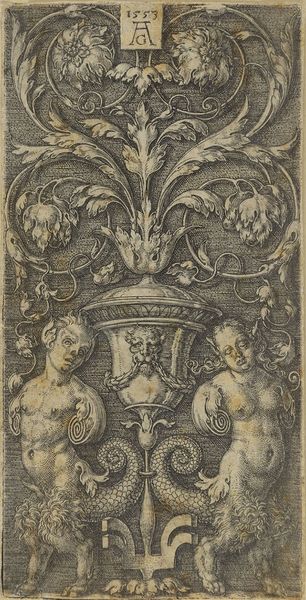
Titel: Kandelabergroteske
Künstler: Heinrich Aldegrever
Standort: Hamburg
Institution: Museum für Kunst und Gewerbe Hamburg
Schlagwörter: fuß, weiß, blume, braun, schwarz, zeichnung, ornament, renaissance, vase, papier, grafik, graphik, fotografie, photographie, antike, druckgraphik, druckgrafik, stich, satyr, dürer, kupferstich, kandelaber, groteske, akanthus, rocaille, albrecht, faune, braunn, rankenwerk, rankenornament, satyrn, gerippt, reproduktionen, acanthus, silene, druckerzeugnisse, behälter, ornamentstich, vorlageblätter, akanthusornament